Question: i using quickfix c++
when i want store data to mysql db and using MySQLStoreFactory class(include with mysqlstore.h) it show top error
i also included mysql include path and libs but didn't change
so any Idea??
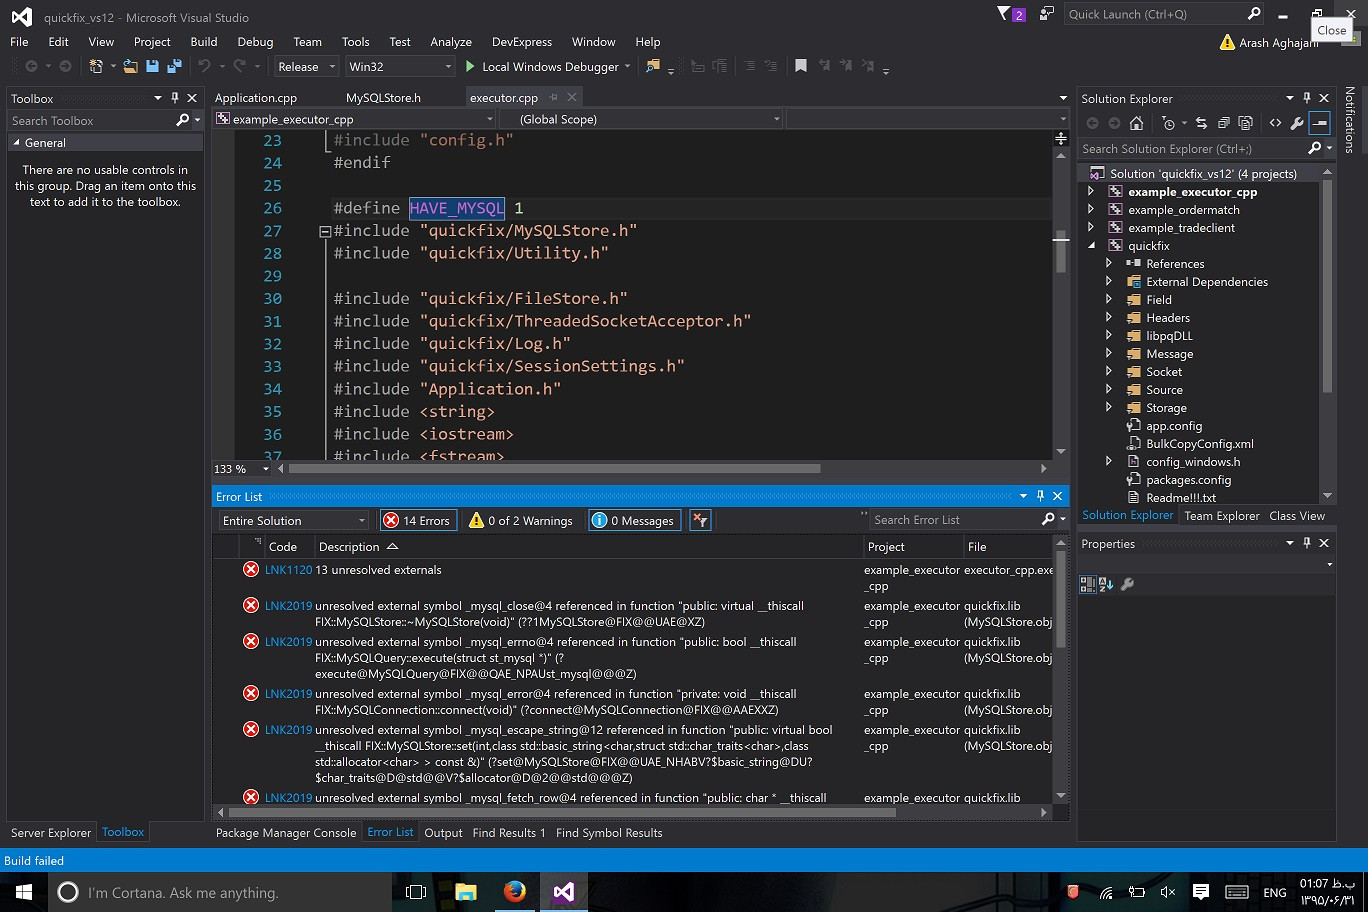
Answer: SOLVED!!
## i downloaded new MYSQL server LIB
put library address 'additional library directory dependency' for tradeclient project
---
change name of libmysql.lib to libMySQL.lib in mysql server folder
---
add libMySQ.lib name in linker ->input->'additioanl dependency'
---
put mysql include in C/C++ include directory
---
put "libmysql.dll" in release folder
build and run in cmd
---
and all Done !